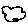
Label: cloud